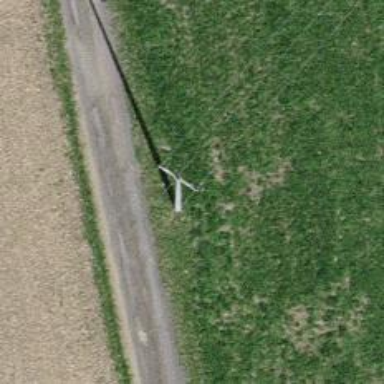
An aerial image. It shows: Minor power line.